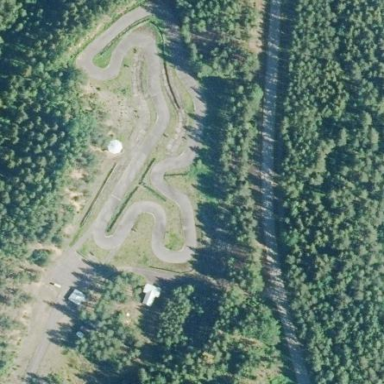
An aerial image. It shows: Motor sports centre located on leisure land.